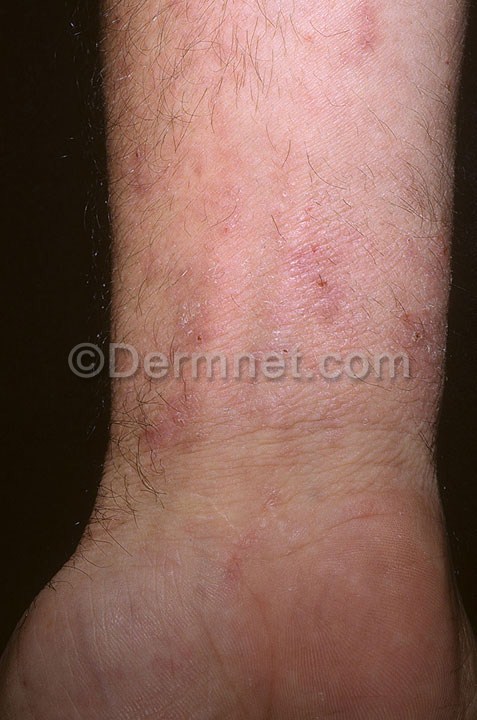
Disease: Eczema Photos